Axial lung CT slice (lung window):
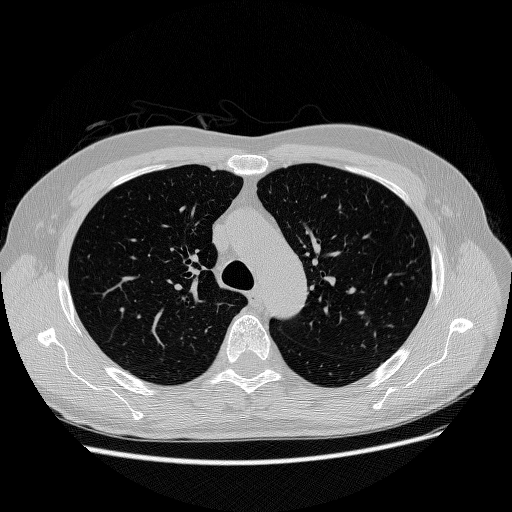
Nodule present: no